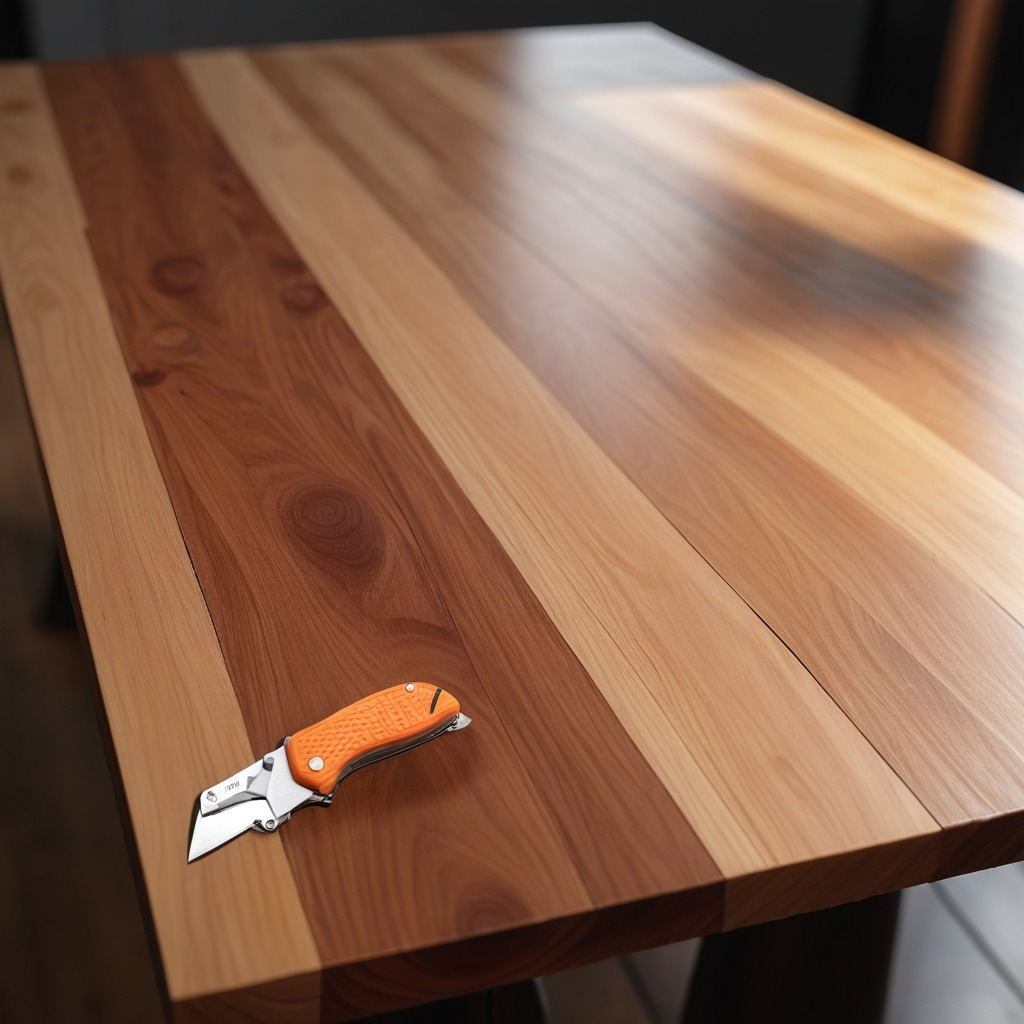
A utility knife is lying on the wooden table.